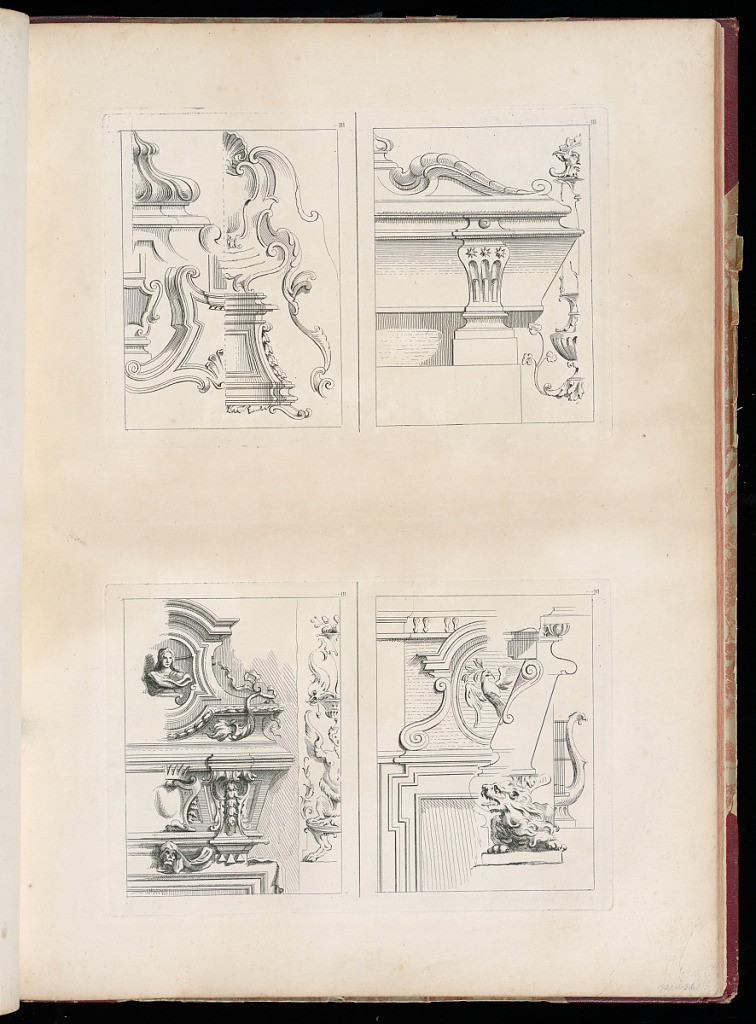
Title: Designs After Architecture Fragments
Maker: Gilles-Marie Oppenord, French, 1672–1742
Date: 1749-1761
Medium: Etching and engraving on laid paper
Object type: Bound print
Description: Page printed with two plates (each divided into two) depicting architecture fragments including pediments and decorative grotesques. The plates are numbered but not signed.